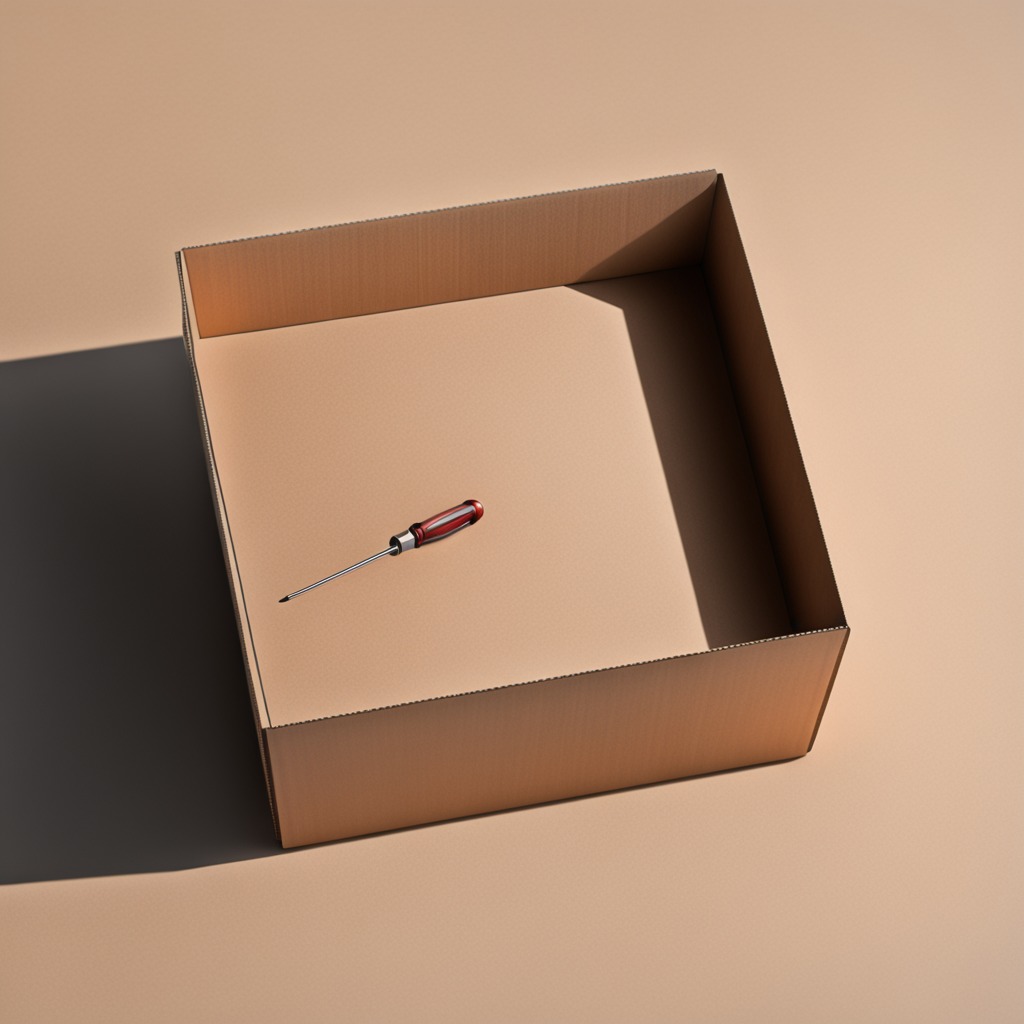
A screwdriver lying on the cardboard box surface